Interaction volume radius: 5 \u00c5
Interaction volume height: 10 \u00c5
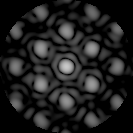
Disorder parameter: 0.2578